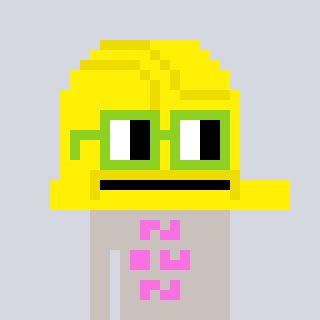
a pixel art character with square light green glasses, a construction helmet-shaped head and a foggrey-colored body on a cool background